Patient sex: F
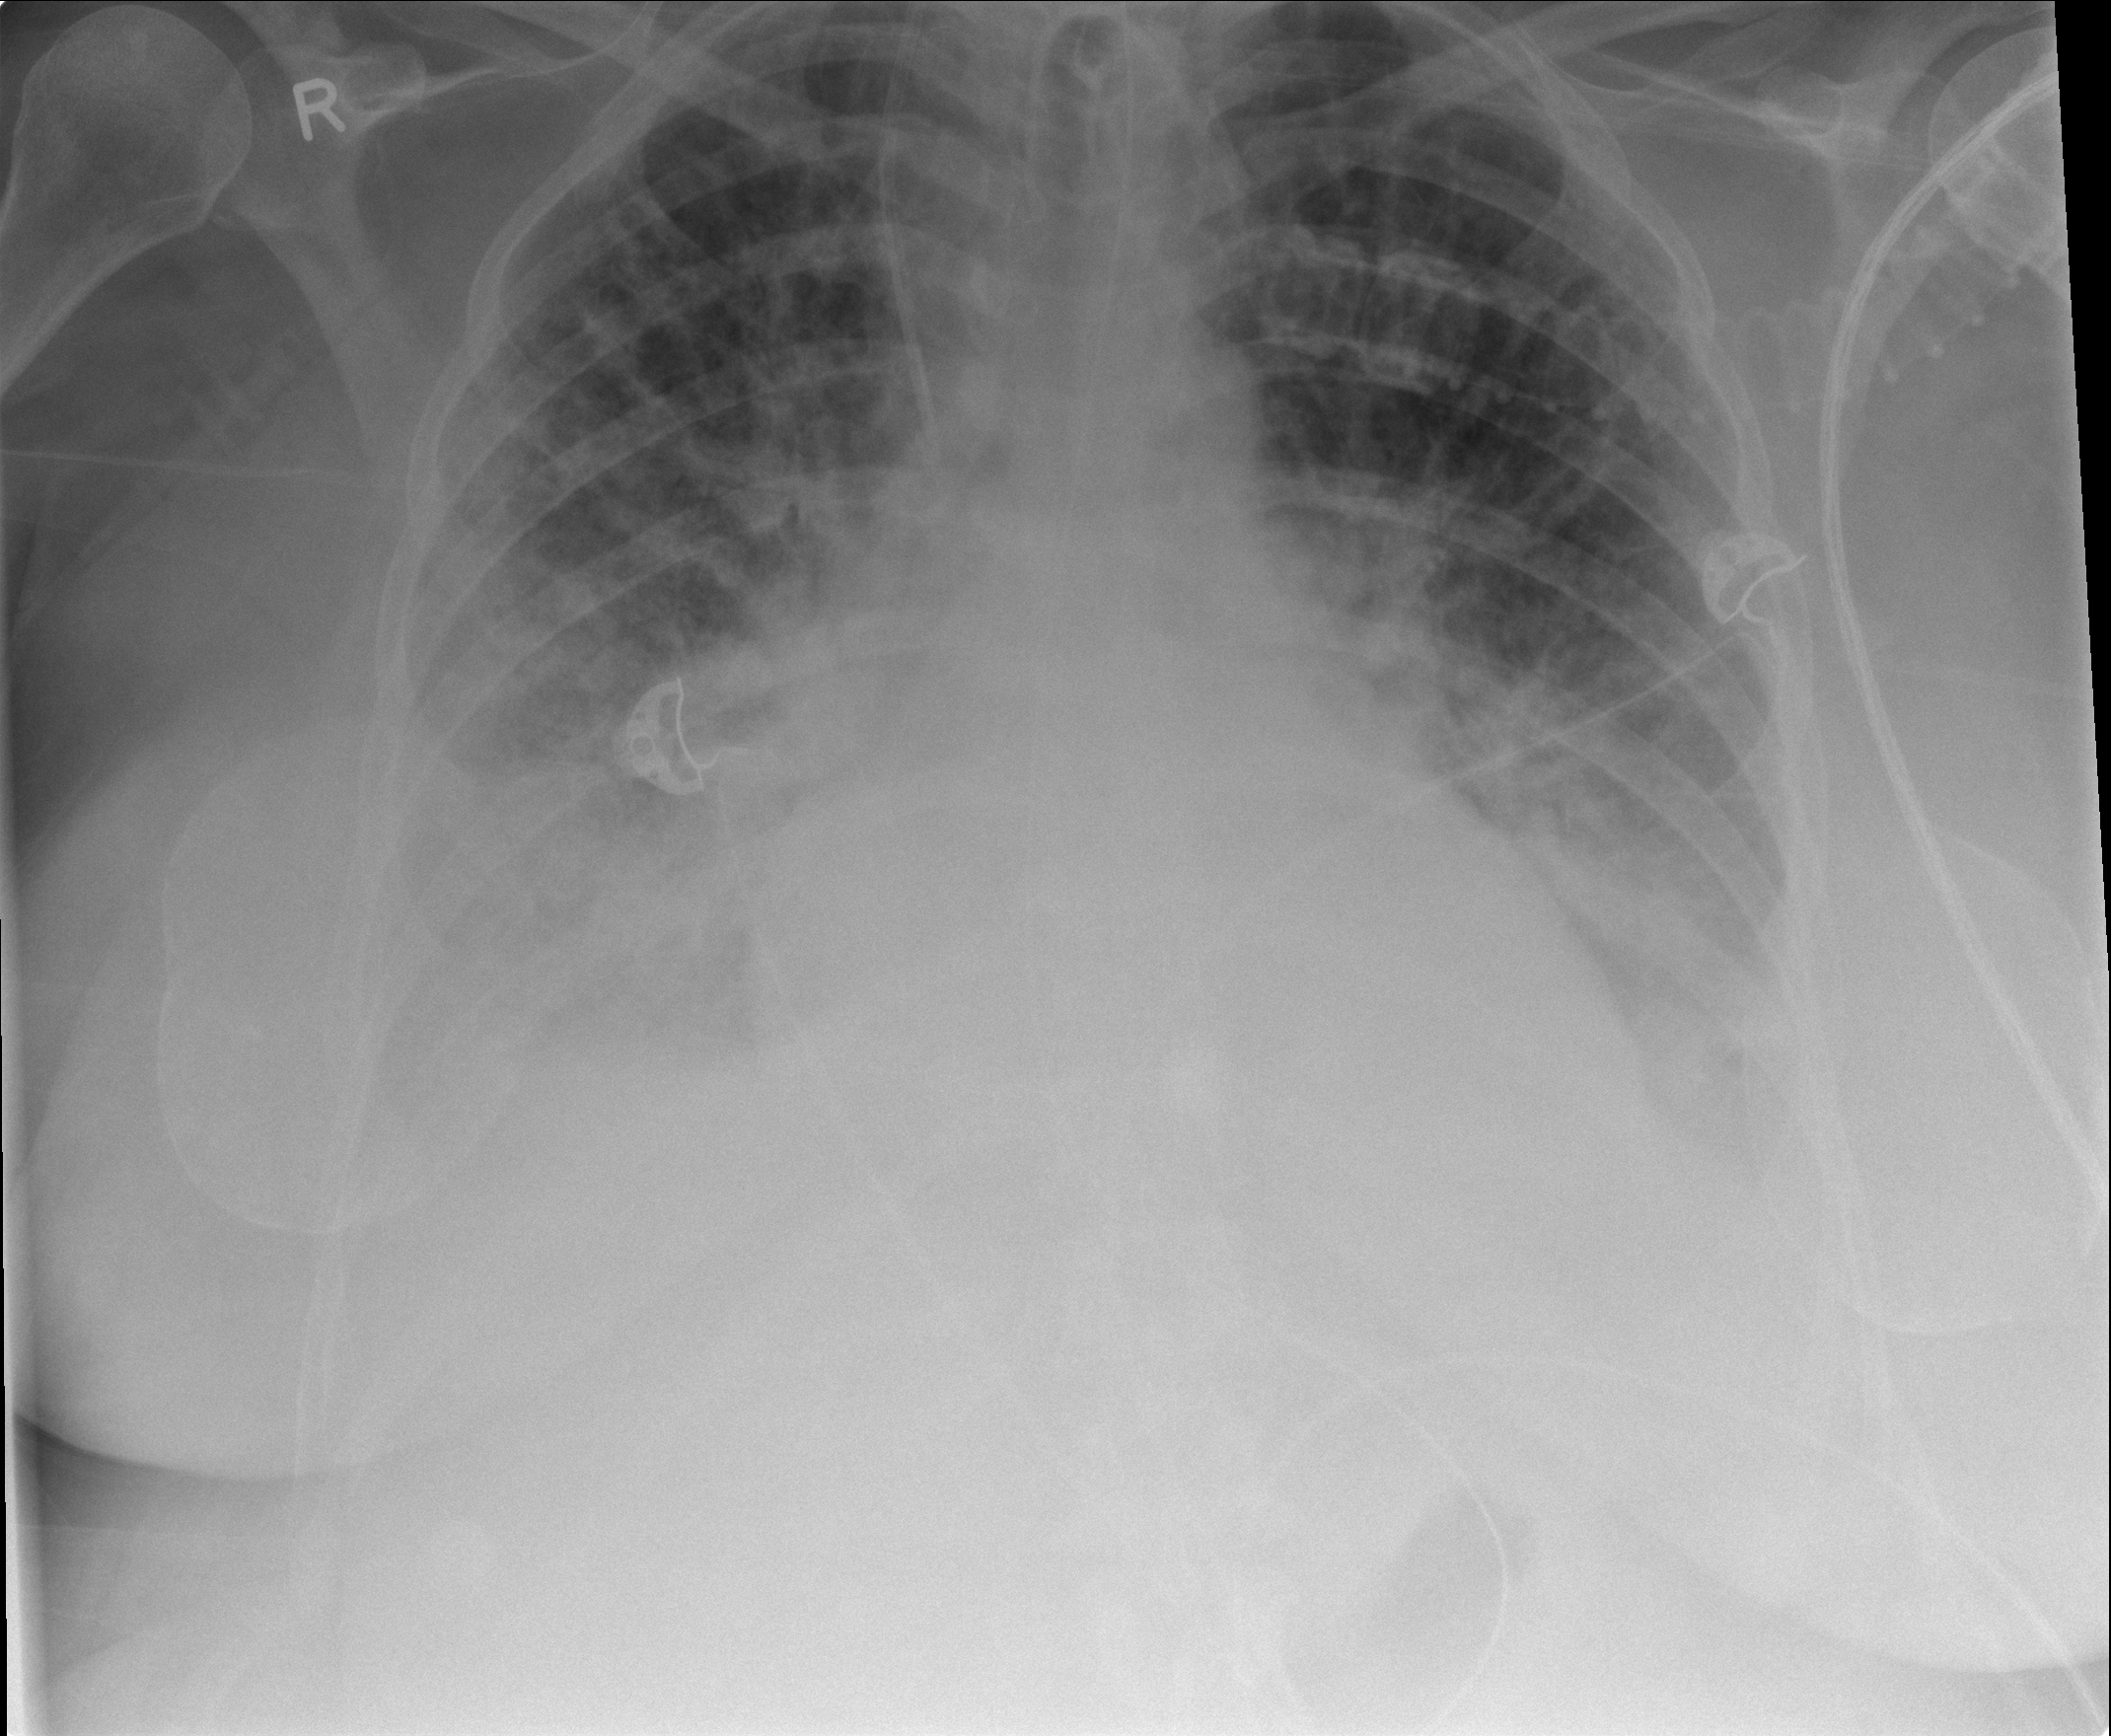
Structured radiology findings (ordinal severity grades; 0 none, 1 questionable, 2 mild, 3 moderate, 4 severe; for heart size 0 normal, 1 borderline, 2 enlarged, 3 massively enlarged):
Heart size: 2
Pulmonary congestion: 2
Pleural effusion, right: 2
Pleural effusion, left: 2
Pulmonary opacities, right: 3
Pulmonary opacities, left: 2
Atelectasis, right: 2
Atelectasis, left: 2